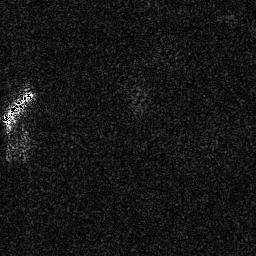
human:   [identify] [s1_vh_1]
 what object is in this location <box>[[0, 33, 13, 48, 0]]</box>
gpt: <ref>1 medium ship at the left</ref>